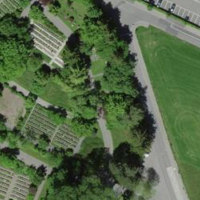
EUNIS habitat code: 53
Species observed at this site:
Veronica filiformis